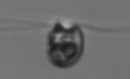
Label: flagellate_morphotype1